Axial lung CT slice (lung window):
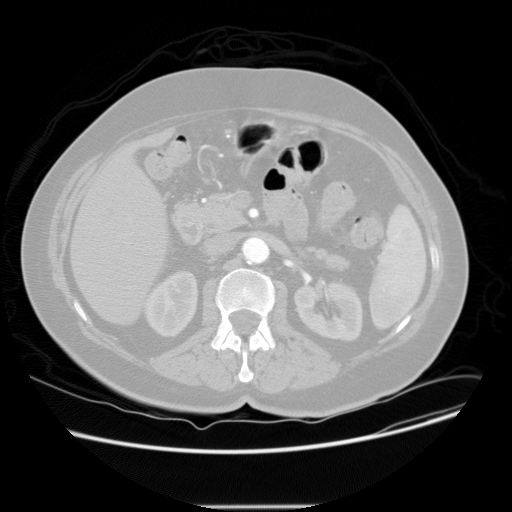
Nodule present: no